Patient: sex M, age 49
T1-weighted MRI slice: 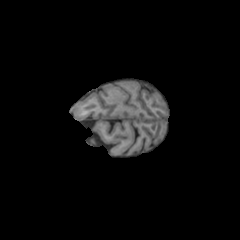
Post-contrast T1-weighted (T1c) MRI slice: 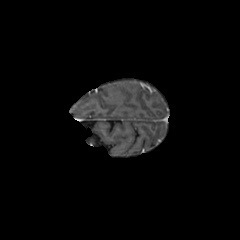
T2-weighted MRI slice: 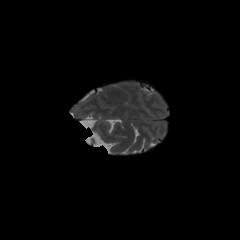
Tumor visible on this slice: no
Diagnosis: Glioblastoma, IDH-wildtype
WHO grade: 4